Aerial crown-view tile of a tropical tree (Barro Colorado Island, Panama), acquired 20250414:
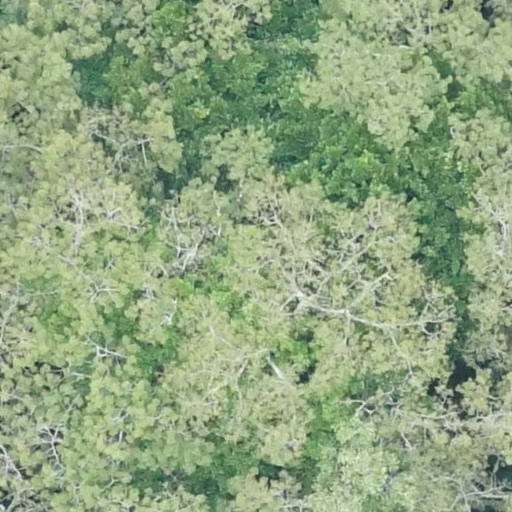
Species: Ceiba pentandra
GBIF accepted scientific name: Ceiba pentandra
Crown area: 1192.114 m²